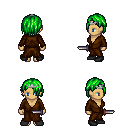
a pixel art fantasy rpg character, female body template, human, tanned skin, brown robe, gold greaves, green bangs hairstyle, silver tiara, black shoes, dagger, four views (front, back, left, right), 2x2 character sprite sheet, small pixel art, hard edges, no anti-aliasing